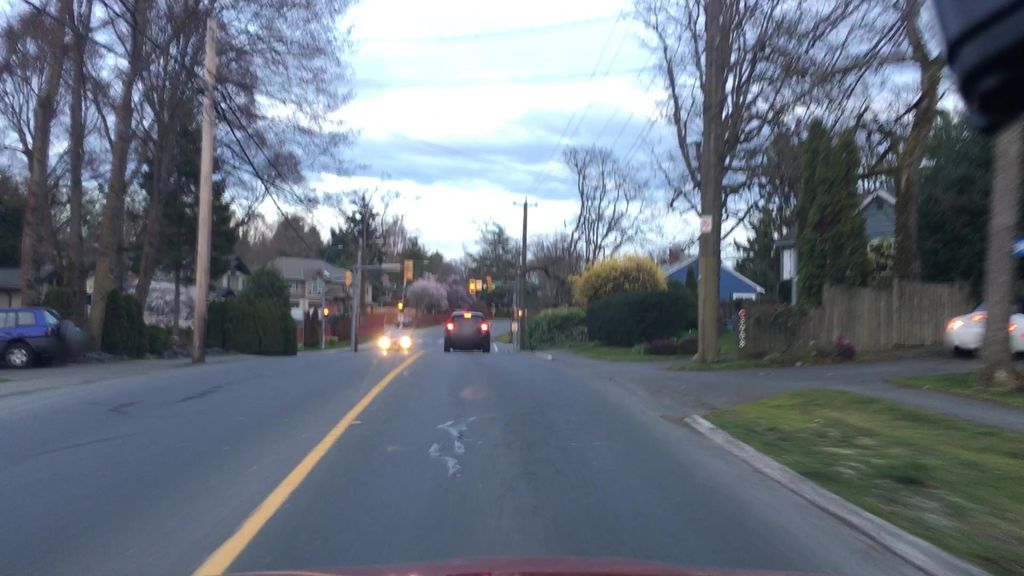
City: victoria